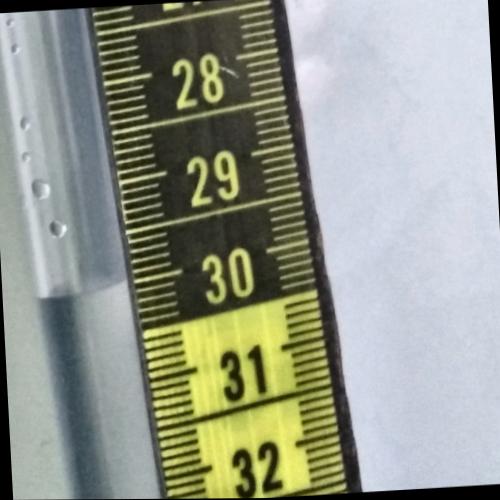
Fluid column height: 30.0 cm